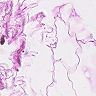
Metastatic tissue present: no